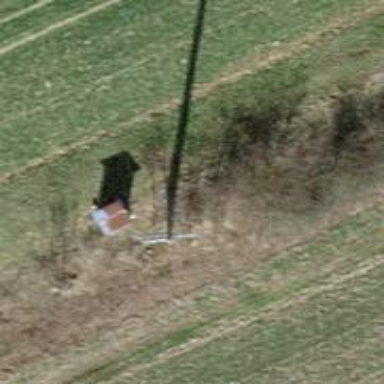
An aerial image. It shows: Power pole.